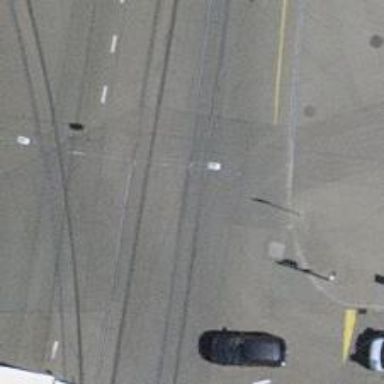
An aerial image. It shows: Railway crossing.